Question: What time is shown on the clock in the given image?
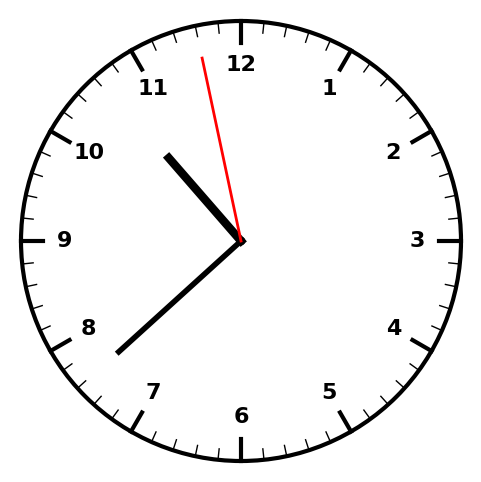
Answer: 10:37:58